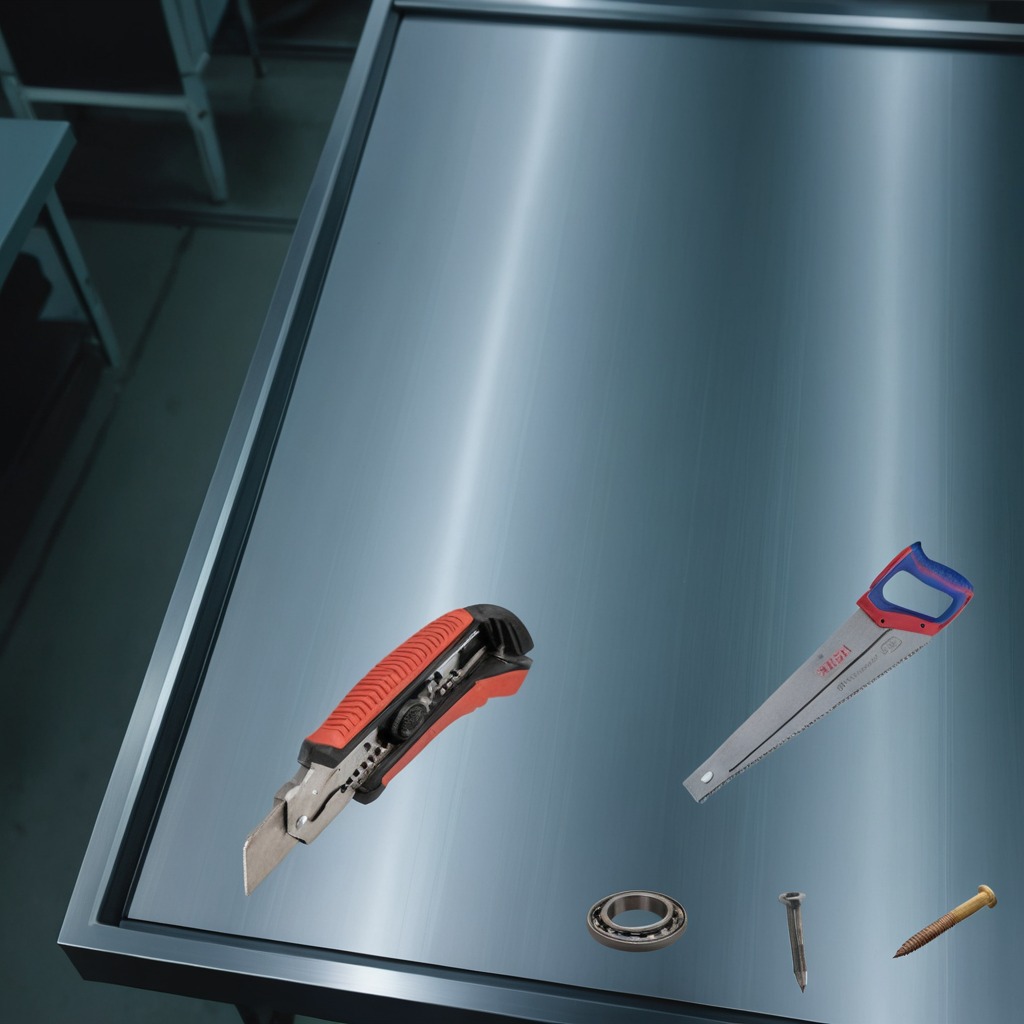
A ball bearing, a knife, a machine screw, an iron nail, and a saw are lying on the metal table.